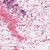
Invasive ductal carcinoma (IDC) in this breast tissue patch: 0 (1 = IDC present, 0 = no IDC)